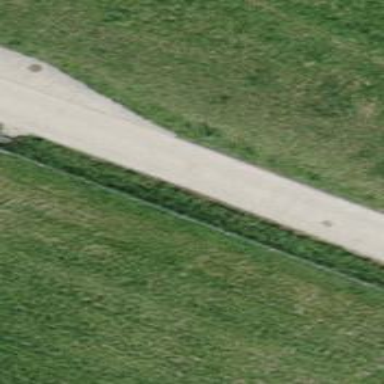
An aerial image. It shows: Unclassified road with concrete surface.